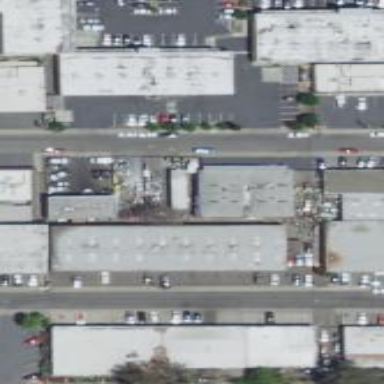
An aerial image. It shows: Commercial area.